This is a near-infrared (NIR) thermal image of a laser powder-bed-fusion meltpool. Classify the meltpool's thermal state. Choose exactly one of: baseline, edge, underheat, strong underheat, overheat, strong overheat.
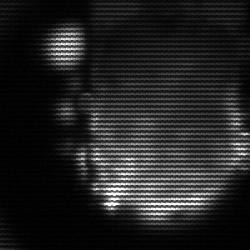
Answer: baseline